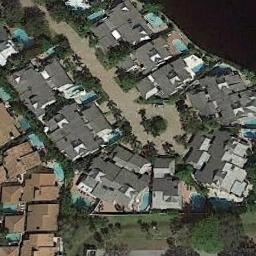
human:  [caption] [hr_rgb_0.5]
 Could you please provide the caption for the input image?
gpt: The dense residential is on the grass next to the water .

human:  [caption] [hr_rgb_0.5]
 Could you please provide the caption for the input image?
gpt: In densely populated areas there are many roads and neatly lined houses and trees and a few swimming pools .

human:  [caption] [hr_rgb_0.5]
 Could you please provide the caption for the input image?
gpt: Residential areas are mostly houses, With no open space .

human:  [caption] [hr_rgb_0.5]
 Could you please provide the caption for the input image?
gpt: A dense residential area with lots of medium residences arranged neatly is next to the waters .

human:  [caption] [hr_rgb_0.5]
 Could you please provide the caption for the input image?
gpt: There are brown and black buildings on dense residential area .